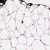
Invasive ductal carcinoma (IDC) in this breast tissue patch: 0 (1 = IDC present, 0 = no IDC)